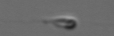
Label: flagellate_morphotype3